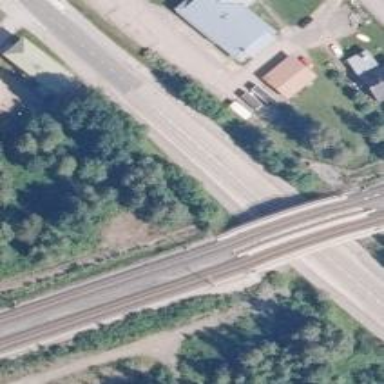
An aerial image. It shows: Bridge with continuous railway tracks that are electrified through contact line.